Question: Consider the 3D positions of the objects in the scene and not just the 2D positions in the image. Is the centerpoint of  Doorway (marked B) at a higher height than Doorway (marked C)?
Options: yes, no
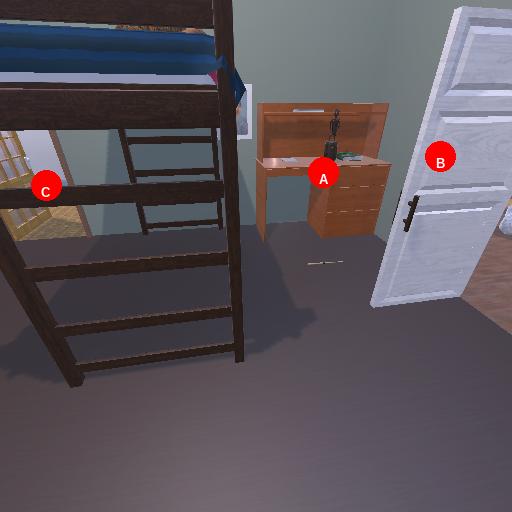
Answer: yes